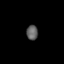
Tissue: skin
Cell type: Epithelial cells
Senescence score: 0.7312
Nuclear area (px): 165
Mean DAPI intensity: 95.436